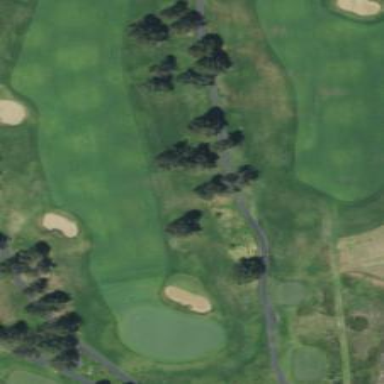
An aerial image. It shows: Grassy fairway on golf course.